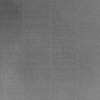
Atmospheric dust classification: dusty